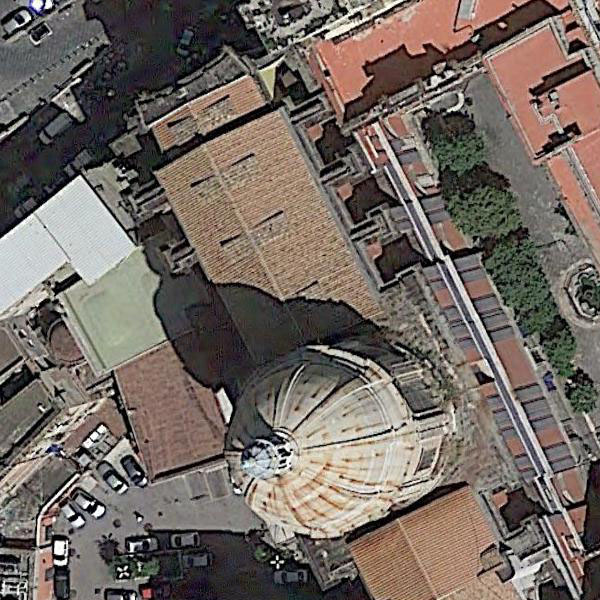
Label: Church